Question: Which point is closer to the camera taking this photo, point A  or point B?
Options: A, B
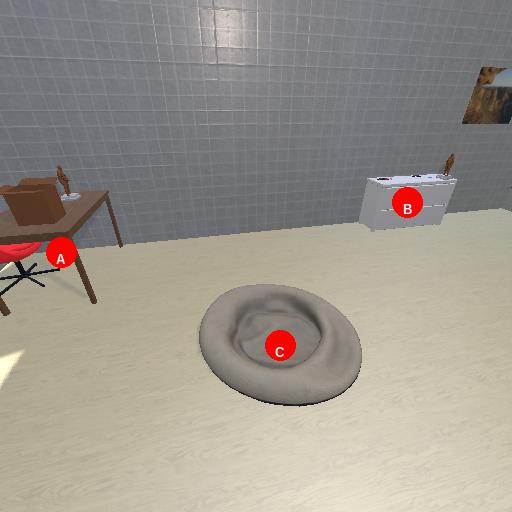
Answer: A